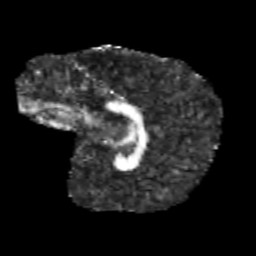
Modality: FA
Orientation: sagittal
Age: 12
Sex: male
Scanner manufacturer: siemens
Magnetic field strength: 3 T
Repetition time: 3.8 s
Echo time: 0.07 s